Question: I am using .
I put only html-component to the report.
In preview it is working fint, but on the error occurred:

I also refer this link :
<URL>
In this link set 2 extension property.
In and also where this two property set?
I also add jasperreports-htmlcomponent-5.0.1.jar but still same error is occurred.
So please help me solve this error and set to this properties
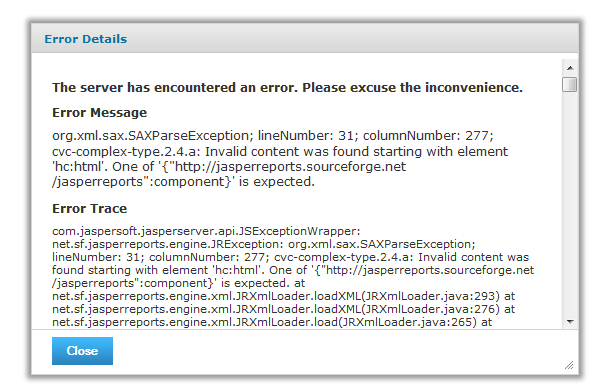
Answer: Try to restart the jasper services after copying the jasperreports-htmlcomponent-5.0.1.jar
'''
\Jaspersoft\iReport-5.1.0\ireport\modules\ext'''
To :-
'''
JasprReportServerpache-tomcat\Web-Inf\lib'''